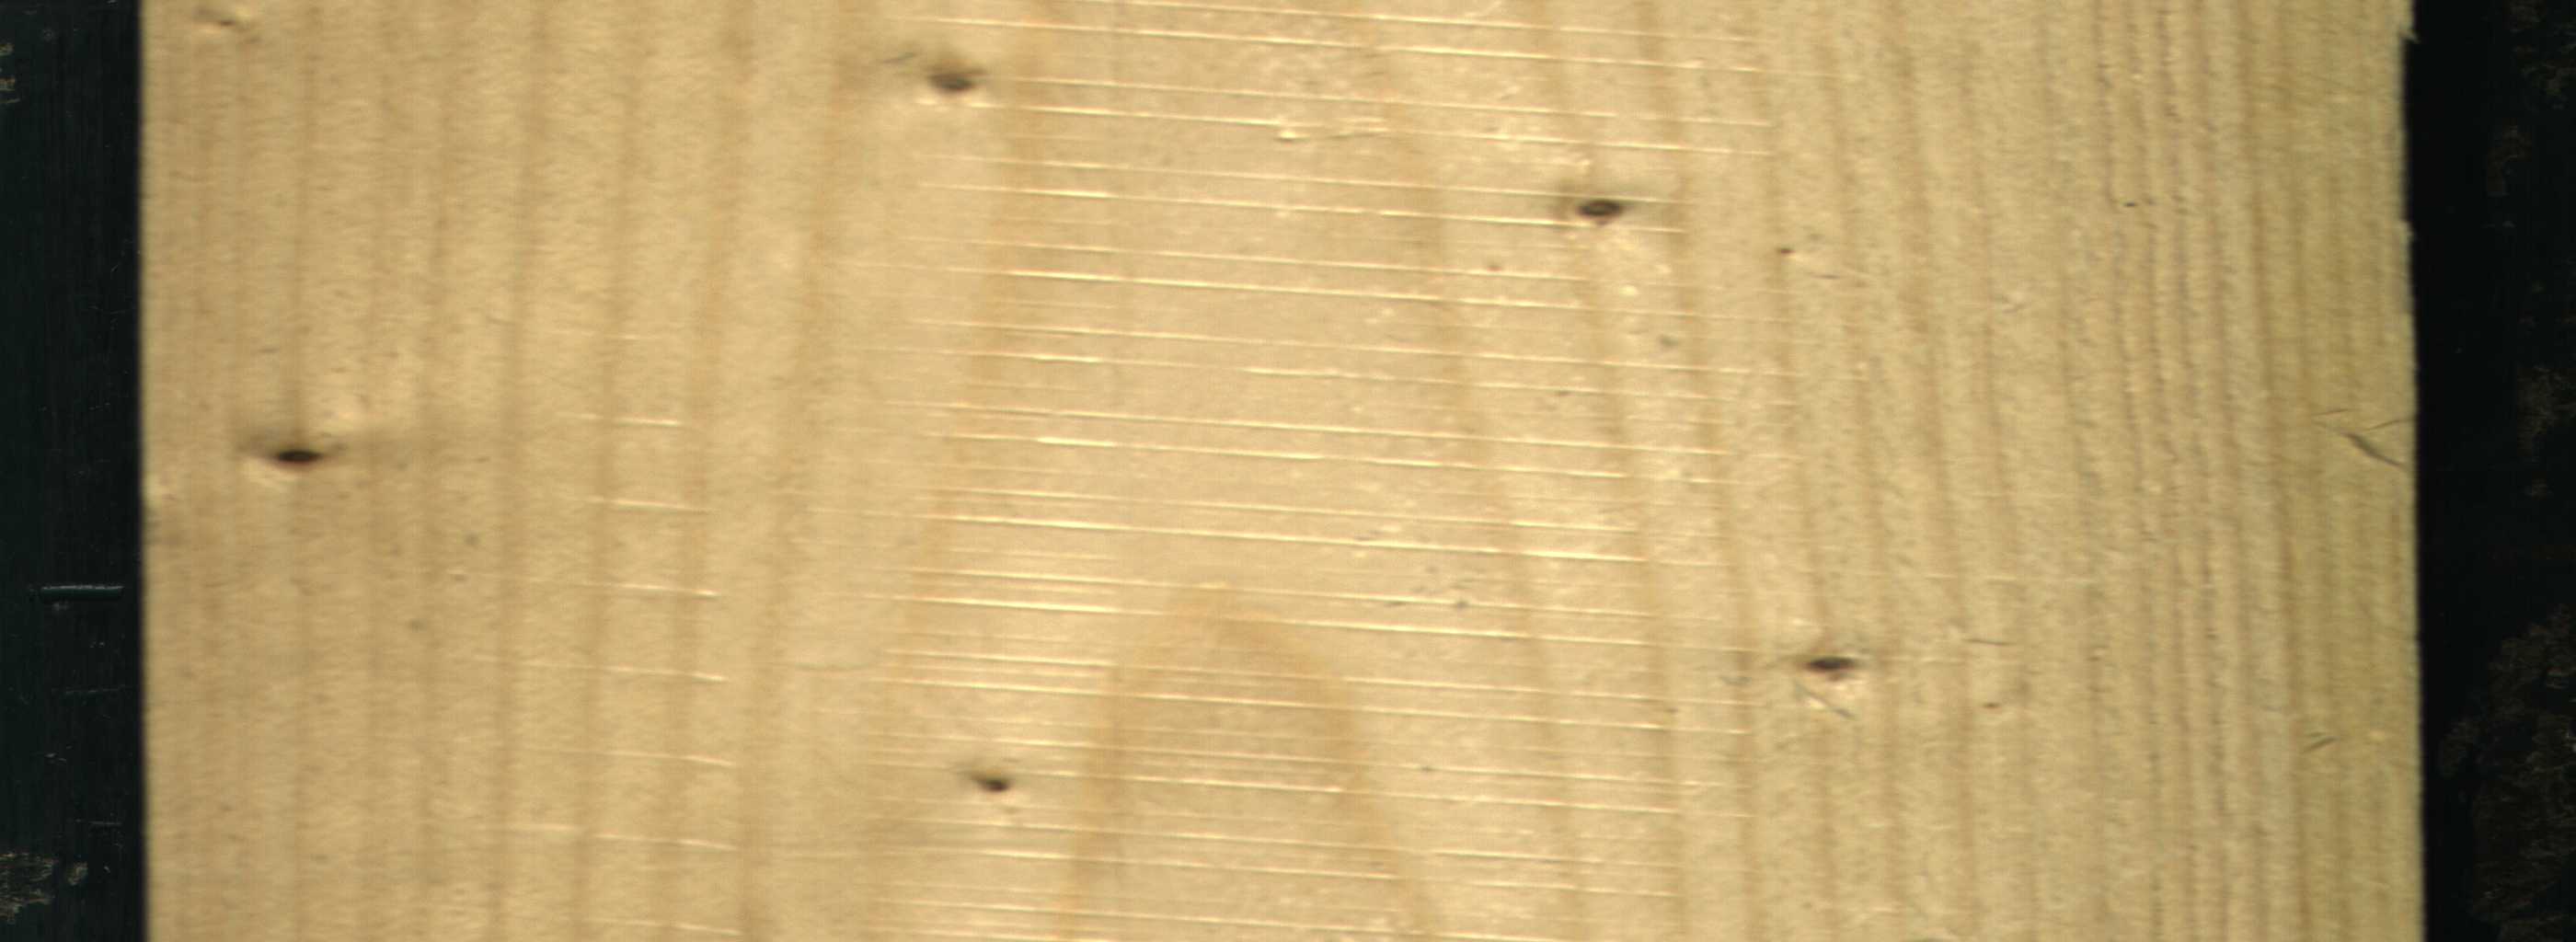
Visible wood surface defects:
Dead_Knot
Live_Knot
Live_Knot
Live_Knot
Live_Knot